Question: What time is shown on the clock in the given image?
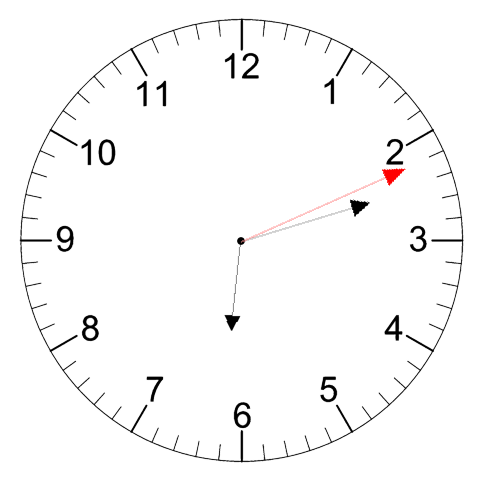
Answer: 06:12:11